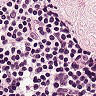
Metastatic tissue present: no